Aerial crown-view tile of a tropical tree (Barro Colorado Island, Panama), acquired 20240813:
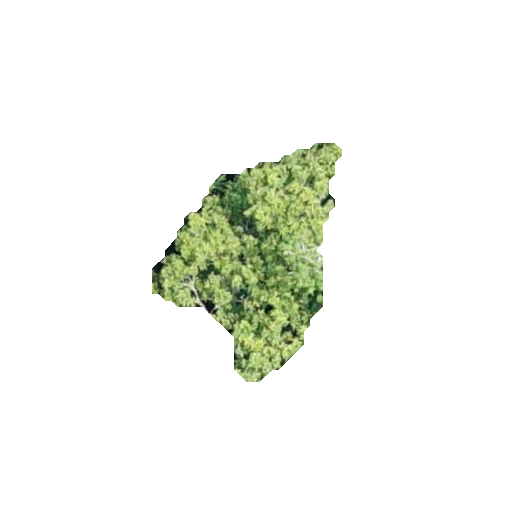
Species: Alseis blackiana
GBIF accepted scientific name: Alseis blackiana
Crown area: 39.222 m²